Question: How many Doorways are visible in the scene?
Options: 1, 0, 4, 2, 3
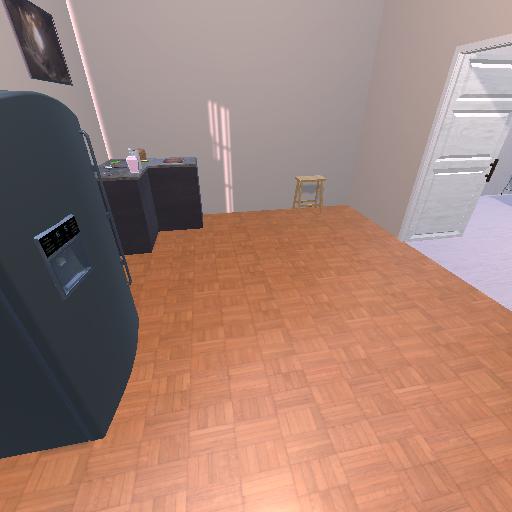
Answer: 1